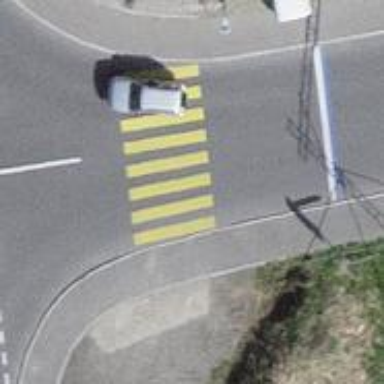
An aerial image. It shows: Zebra crossing on footway.